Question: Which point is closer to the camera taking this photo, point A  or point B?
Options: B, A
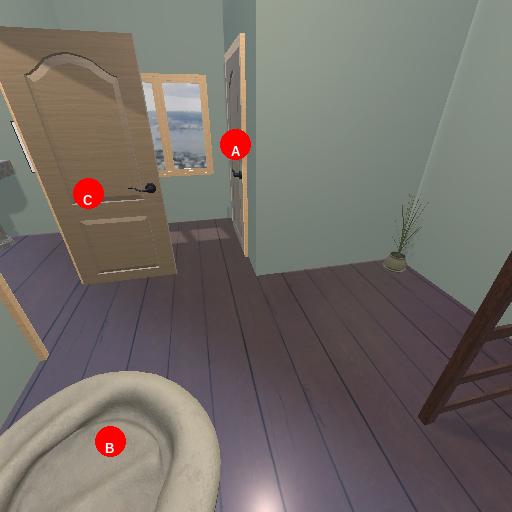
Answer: B